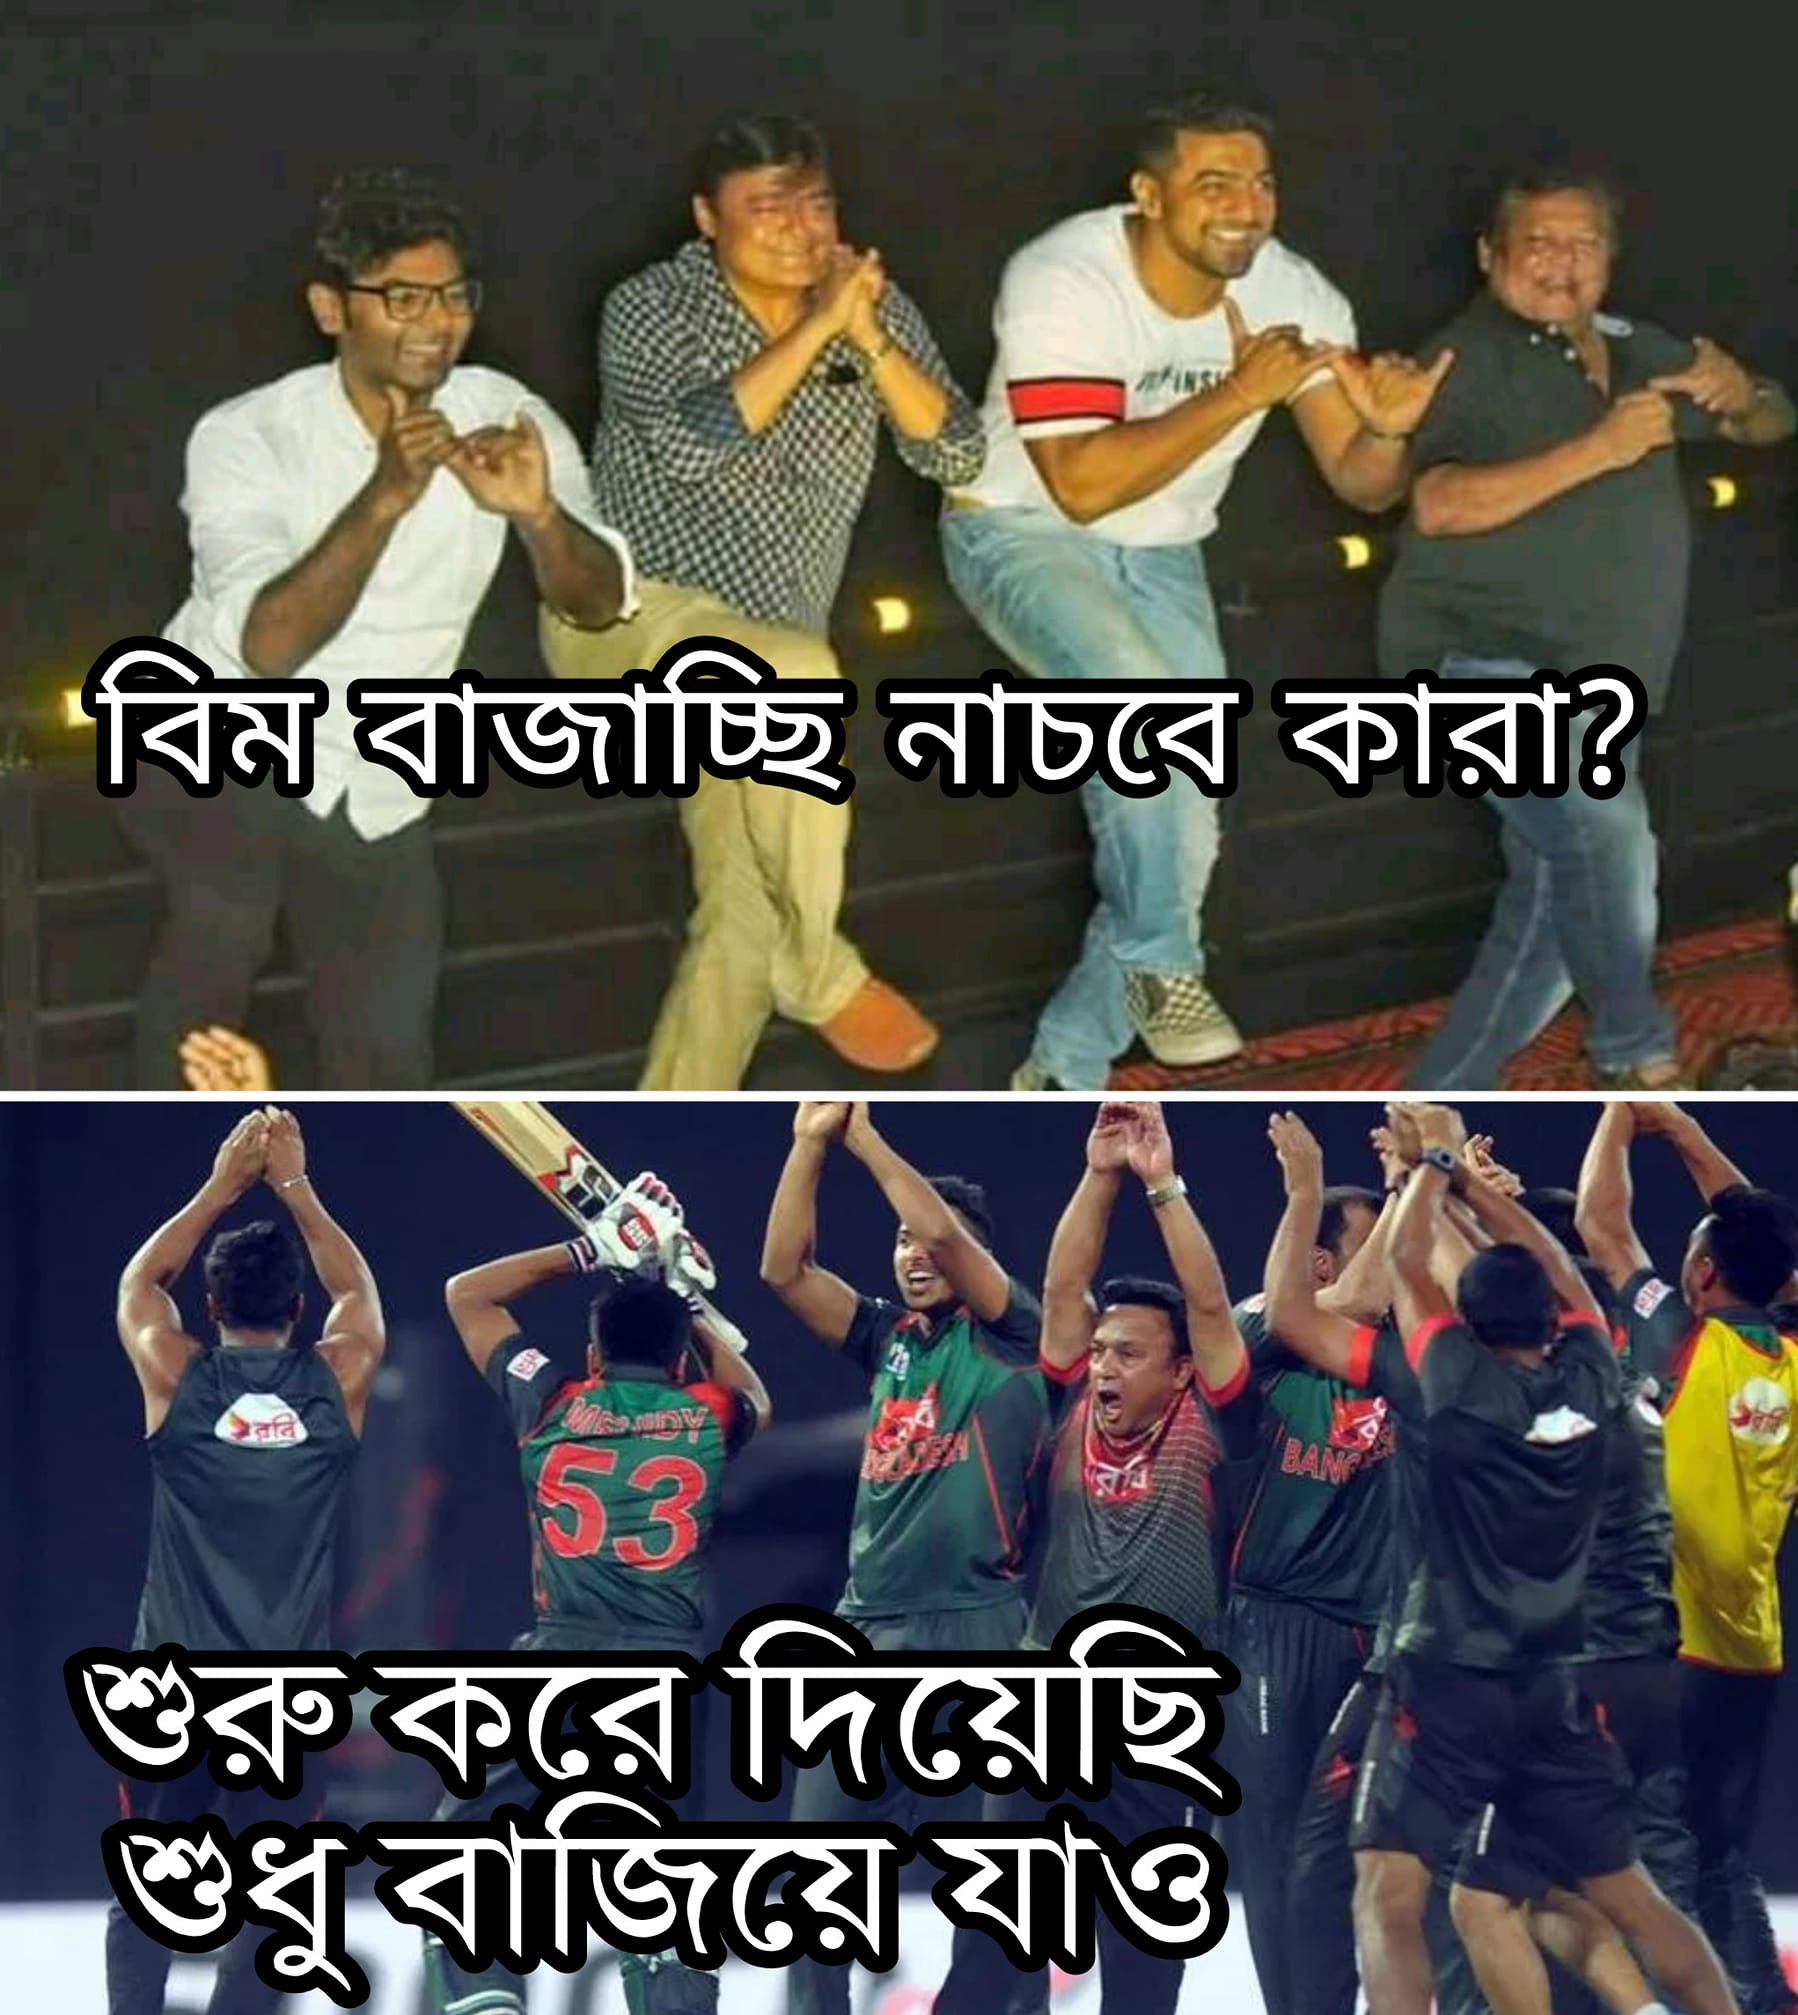
Caption: বিম বাজাচ্ছি নাচবে কারা ?   শুরু করে দিয়েছি শুধু বাজিয়ে যাও
Label: hate